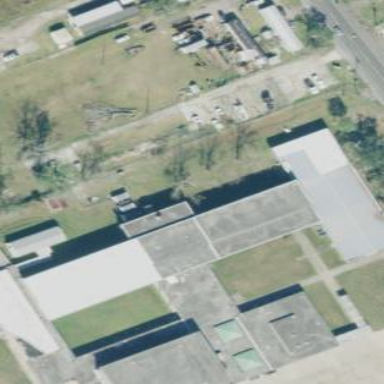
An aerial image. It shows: School building.